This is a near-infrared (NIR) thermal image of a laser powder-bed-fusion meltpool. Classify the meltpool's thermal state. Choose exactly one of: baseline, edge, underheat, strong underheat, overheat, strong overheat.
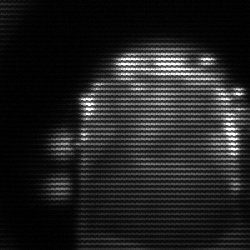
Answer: baseline